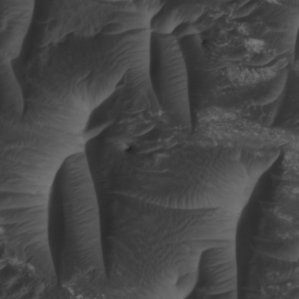
Label: non_frost